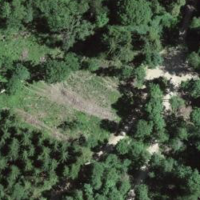
EUNIS habitat code: 41
Species observed at this site:
Geum rivale
Angelica sylvestris
Heracleum sphondylium
Dipsacus fullonum
Lamium galeobdolon